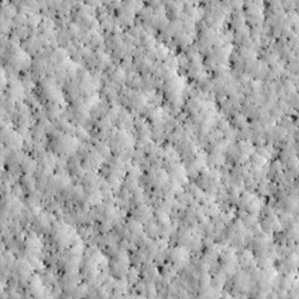
Label: non_frost